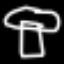
Label: mushroom